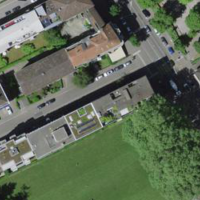
EUNIS habitat code: 54
Species observed at this site:
Circaea lutetiana
Epilobium parviflorum
Aesculus hippocastanum